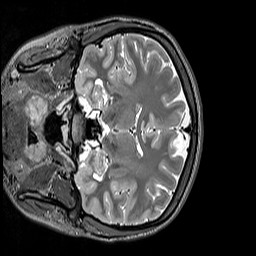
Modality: T2w
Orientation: coronal
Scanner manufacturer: siemens
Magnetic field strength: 3 T
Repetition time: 3.2 s
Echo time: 0.406 s